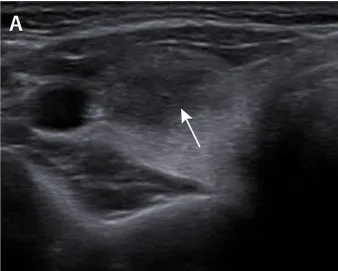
Thyroid ultrasound. (A)
Case 1: transverse view of the right thyroid lobe with an ill-defined hypoechoic area (arrow).
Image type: radiology (ultrasound)